Question: I am new at jQuery, and I am trying to do an effect.
The effect consist on a slide in to a visible div. I need the children to be visible when it enters the div, but just the words that are IN the div zone.
Is this possible?
I've been searching for a long time and I have not found anything.
I attached an example image.

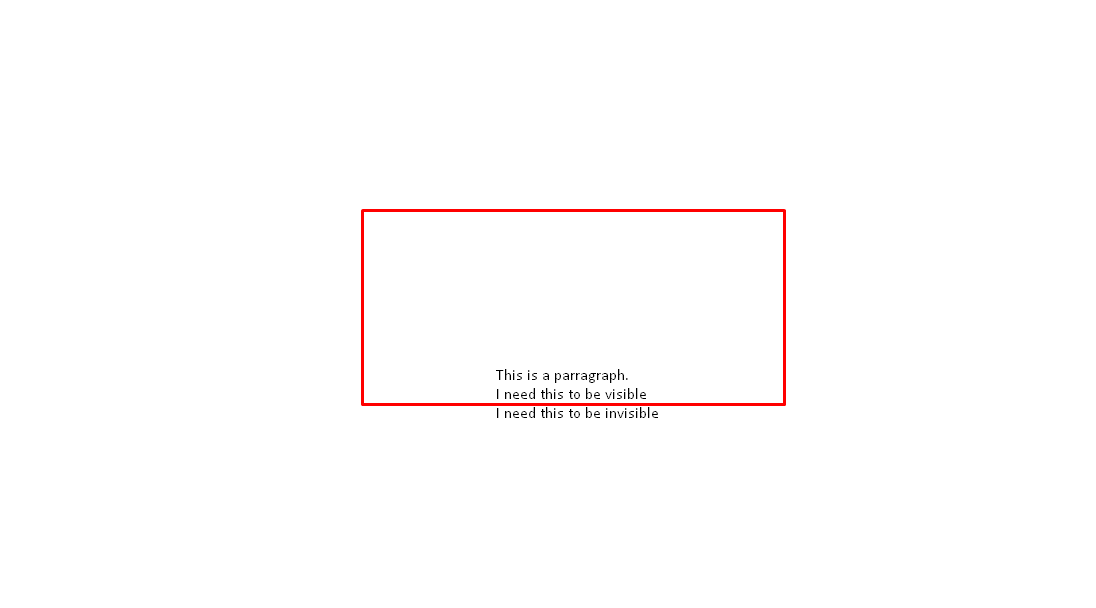
Answer: You should use 'overflow: hidden;' in your CSS.
Here's a guide to the overflow property:
<URL>
It has examples at the bottom if you're not that used to using CSS